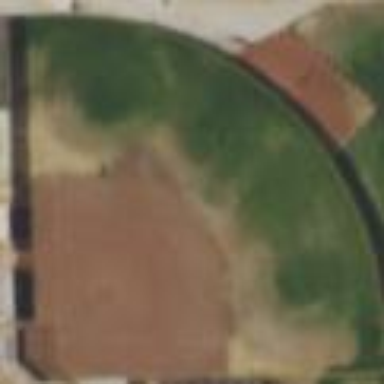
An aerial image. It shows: Baseball pitch for leisure land activities.